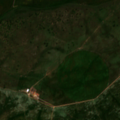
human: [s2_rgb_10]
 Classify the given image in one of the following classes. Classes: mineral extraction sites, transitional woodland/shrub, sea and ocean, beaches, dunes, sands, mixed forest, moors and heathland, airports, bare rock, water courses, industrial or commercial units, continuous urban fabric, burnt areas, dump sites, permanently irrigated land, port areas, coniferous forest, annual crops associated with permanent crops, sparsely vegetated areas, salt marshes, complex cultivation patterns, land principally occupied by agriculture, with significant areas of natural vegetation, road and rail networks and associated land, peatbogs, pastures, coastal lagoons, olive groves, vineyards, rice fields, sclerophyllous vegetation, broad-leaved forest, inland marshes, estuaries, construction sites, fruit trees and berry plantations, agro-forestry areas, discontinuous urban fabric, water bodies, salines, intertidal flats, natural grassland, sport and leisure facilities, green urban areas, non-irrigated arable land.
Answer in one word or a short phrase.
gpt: continuous urban fabric